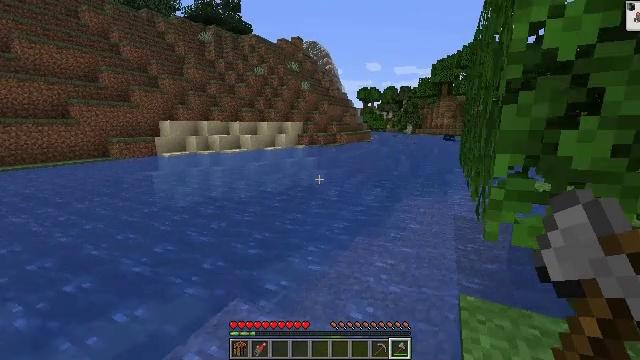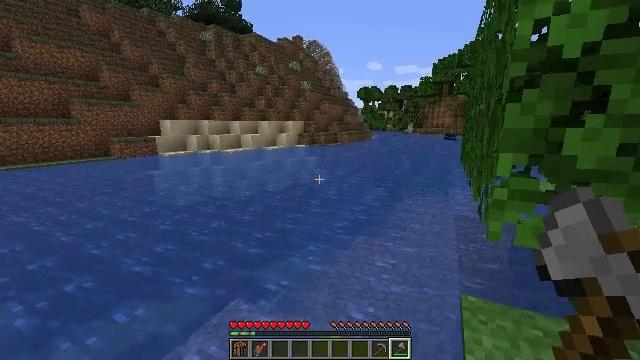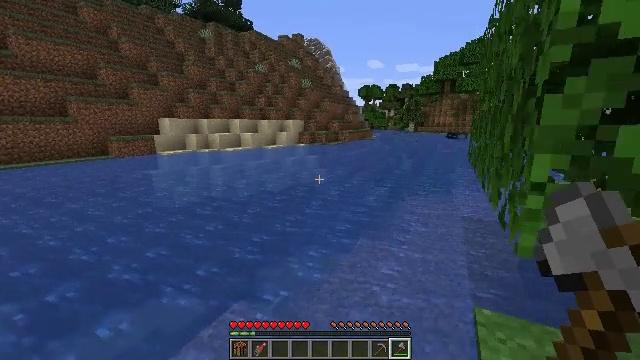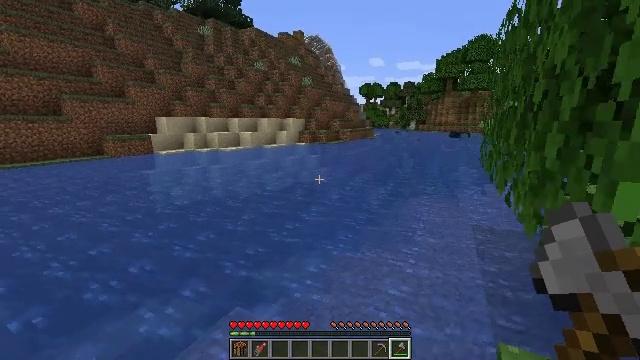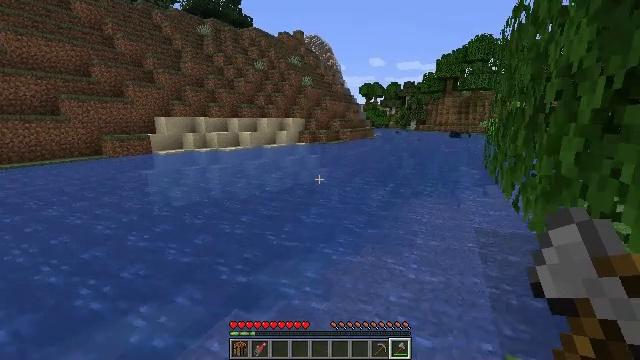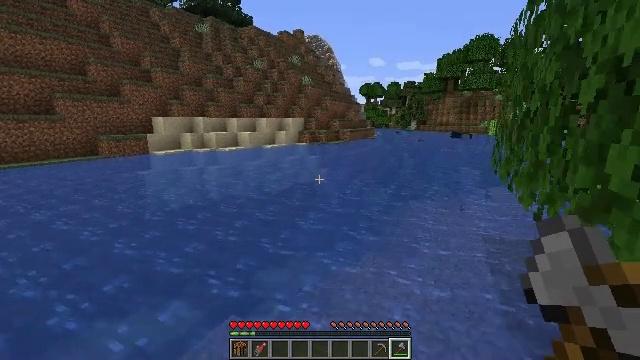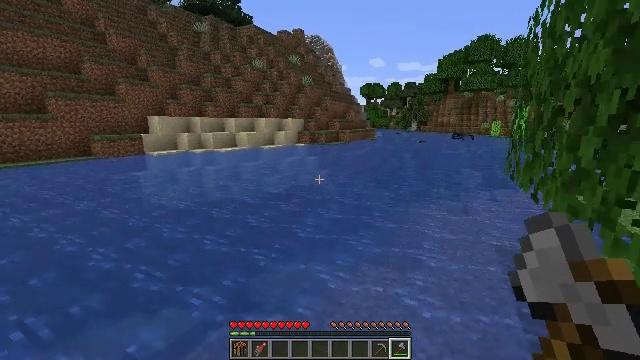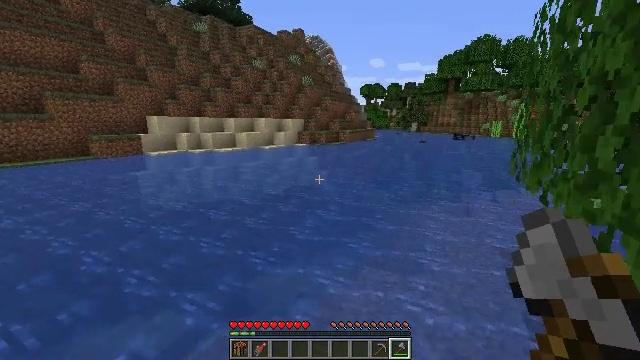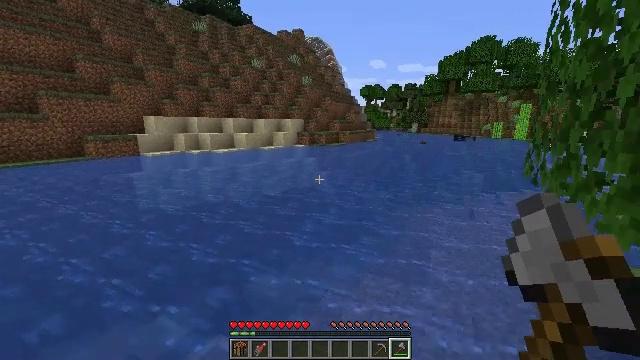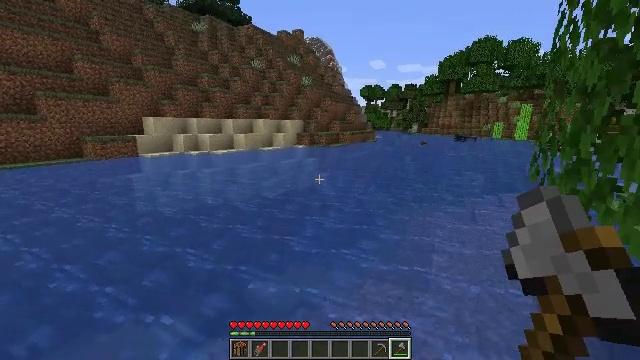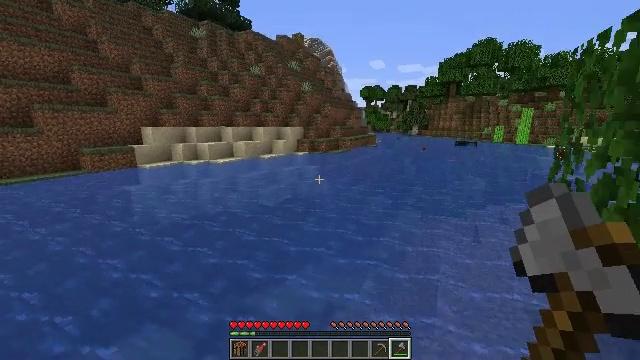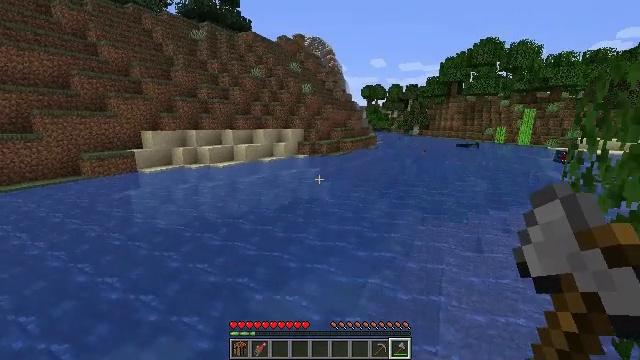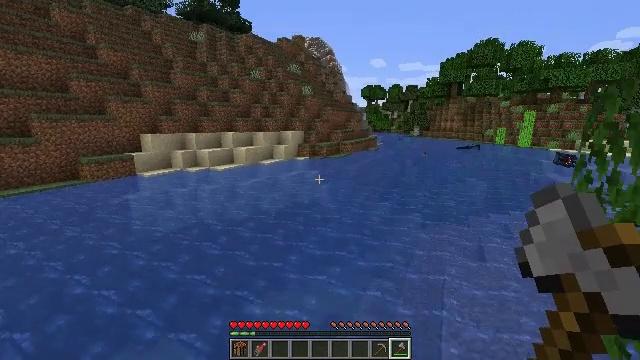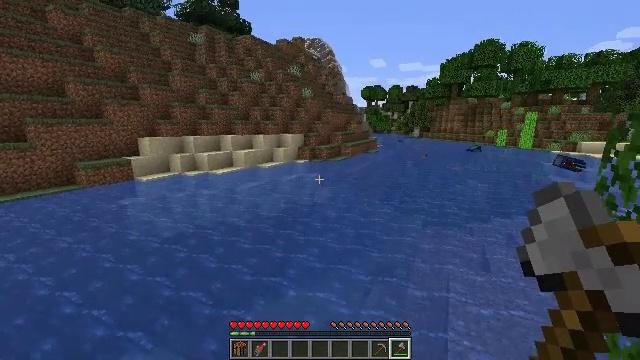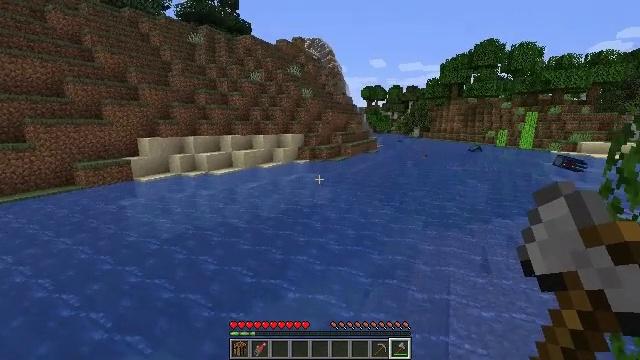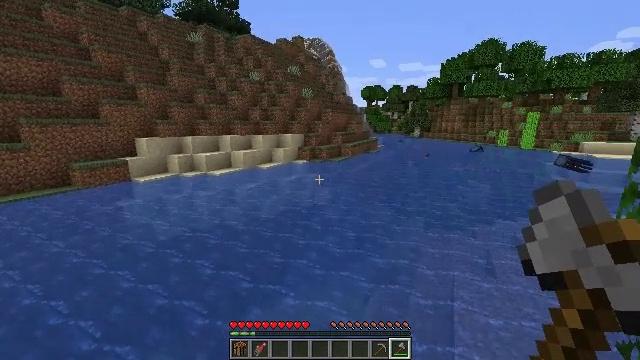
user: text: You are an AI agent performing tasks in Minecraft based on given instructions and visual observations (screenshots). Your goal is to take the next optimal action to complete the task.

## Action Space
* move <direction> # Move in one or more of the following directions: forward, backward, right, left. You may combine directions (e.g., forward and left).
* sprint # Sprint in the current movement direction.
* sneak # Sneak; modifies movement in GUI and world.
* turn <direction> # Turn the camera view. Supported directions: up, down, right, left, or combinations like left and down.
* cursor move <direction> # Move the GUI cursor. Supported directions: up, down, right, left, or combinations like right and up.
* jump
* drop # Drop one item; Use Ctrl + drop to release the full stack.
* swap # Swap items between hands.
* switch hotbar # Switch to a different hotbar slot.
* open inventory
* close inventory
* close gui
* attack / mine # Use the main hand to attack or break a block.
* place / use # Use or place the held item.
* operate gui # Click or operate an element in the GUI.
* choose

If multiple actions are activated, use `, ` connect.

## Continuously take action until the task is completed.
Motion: motion action
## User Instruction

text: Kill aquatic mobs.
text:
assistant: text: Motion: move forward
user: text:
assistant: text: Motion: move forward
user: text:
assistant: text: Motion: move forward
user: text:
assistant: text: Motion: move forward
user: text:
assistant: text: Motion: move forward
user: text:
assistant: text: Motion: move forward
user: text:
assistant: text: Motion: move forward
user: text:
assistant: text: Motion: move forward
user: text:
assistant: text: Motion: move forward, jump
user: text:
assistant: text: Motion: move forward, jump
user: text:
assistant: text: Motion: move forward, jump
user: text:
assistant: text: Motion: move forward, jump
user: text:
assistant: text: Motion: move forward, jump
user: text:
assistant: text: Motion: move forward, jump
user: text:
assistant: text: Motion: move forward, jump
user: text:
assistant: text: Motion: move forward, jump
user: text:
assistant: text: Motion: move forward
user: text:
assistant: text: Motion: move forward, sprint
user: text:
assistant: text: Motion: move forward, sprint
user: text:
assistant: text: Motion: move forward, sprint
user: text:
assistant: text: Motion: move forward, sprint
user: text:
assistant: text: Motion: move forward, sprint
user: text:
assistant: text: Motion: move forward, sprint
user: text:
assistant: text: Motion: move forward, sprint
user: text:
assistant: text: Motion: move forward, sprint
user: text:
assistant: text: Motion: move forward, sprint
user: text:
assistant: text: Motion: move forward, sprint
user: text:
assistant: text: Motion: move forward, sprint, turn right and up
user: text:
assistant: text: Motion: move forward, sprint, turn right
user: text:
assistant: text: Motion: move forward, sprint